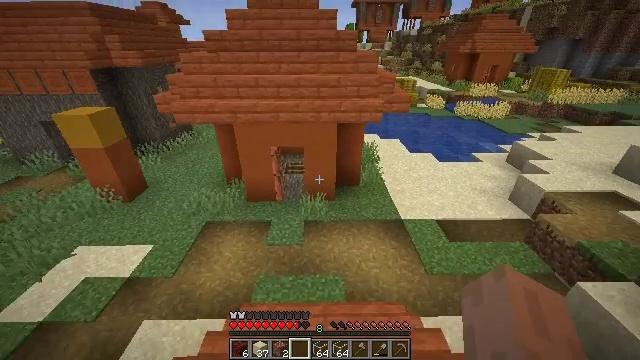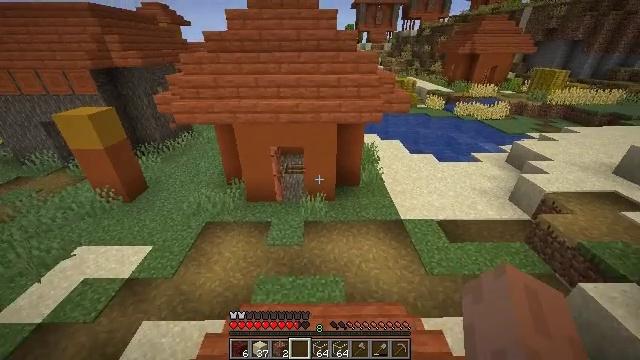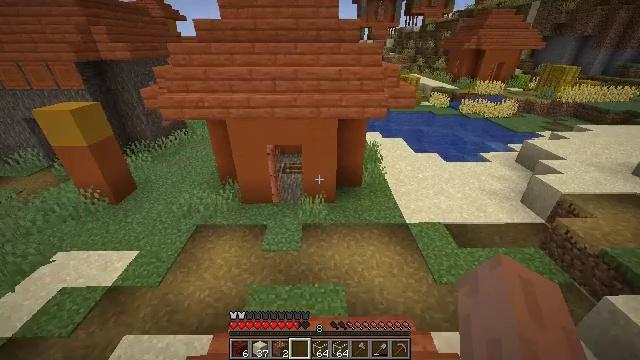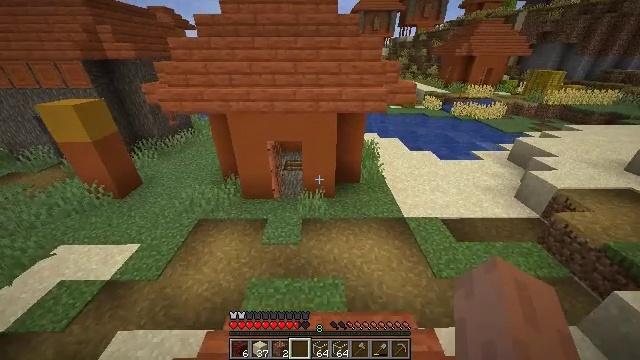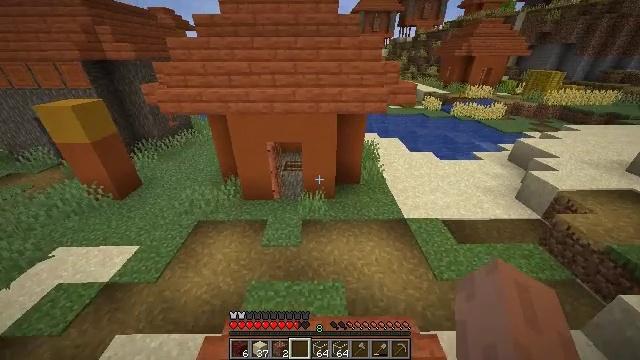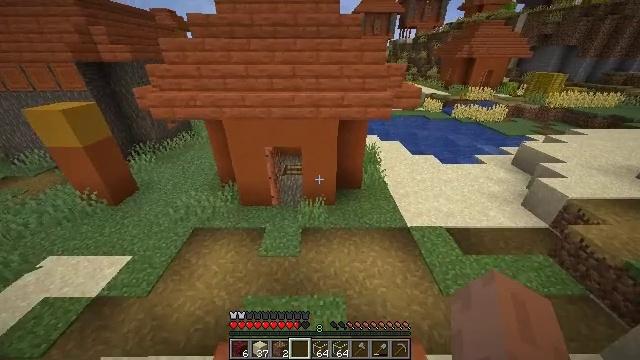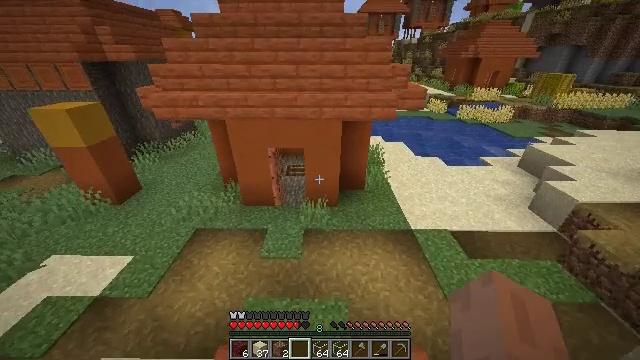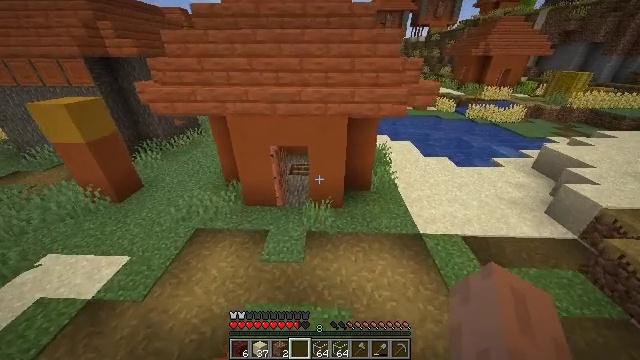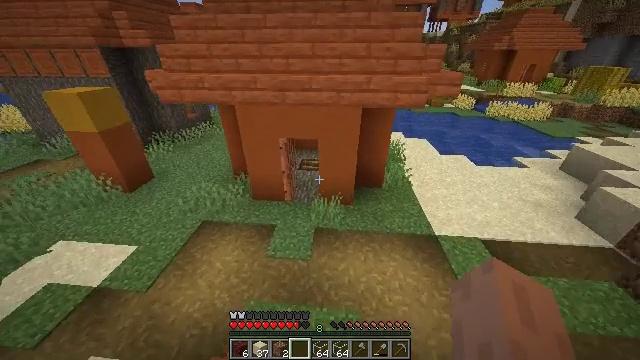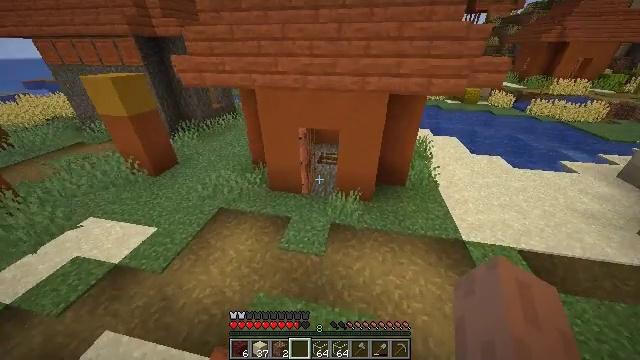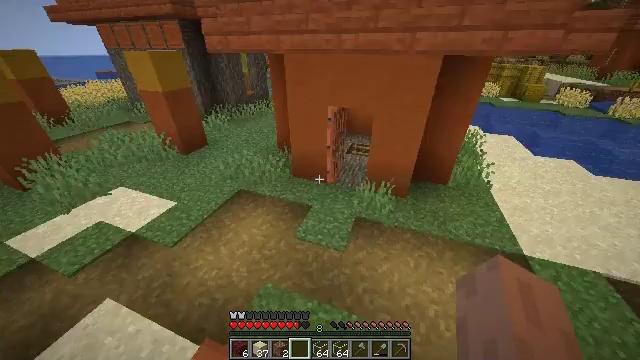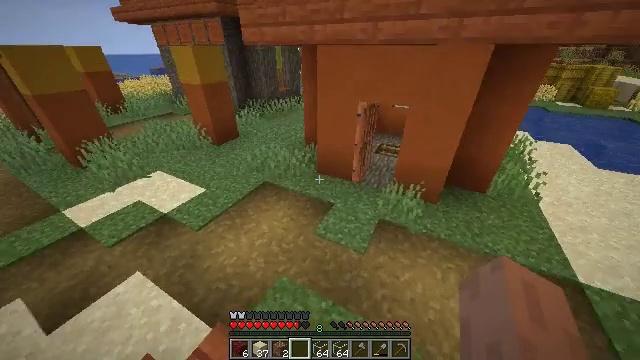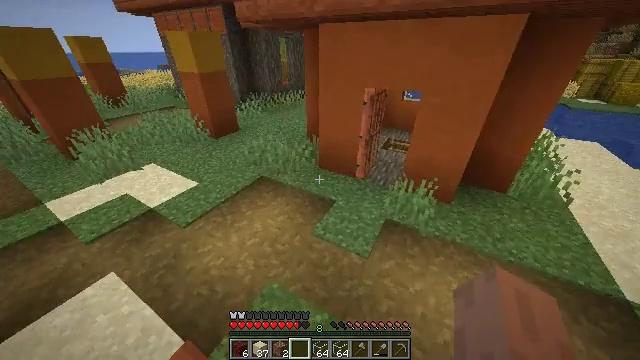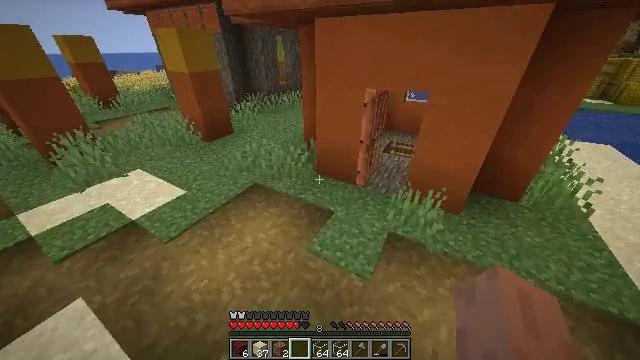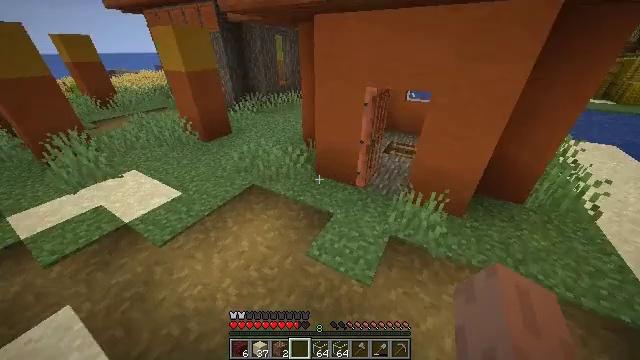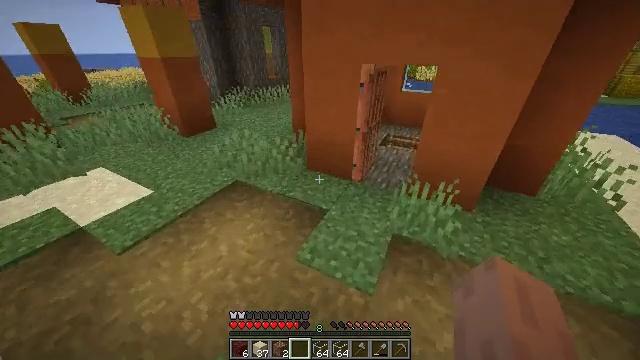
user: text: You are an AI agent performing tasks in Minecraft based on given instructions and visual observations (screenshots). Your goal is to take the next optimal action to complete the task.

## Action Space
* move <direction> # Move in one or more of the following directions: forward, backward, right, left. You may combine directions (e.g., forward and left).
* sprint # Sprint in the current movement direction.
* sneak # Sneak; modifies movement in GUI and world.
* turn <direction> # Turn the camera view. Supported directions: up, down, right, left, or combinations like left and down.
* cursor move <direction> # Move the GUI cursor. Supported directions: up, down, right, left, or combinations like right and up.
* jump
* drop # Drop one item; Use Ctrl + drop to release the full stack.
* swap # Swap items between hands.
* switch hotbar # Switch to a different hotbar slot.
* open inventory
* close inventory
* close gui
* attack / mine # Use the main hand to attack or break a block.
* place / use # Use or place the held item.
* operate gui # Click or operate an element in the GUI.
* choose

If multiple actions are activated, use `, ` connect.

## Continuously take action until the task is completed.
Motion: motion action
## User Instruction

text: Mine the hopper to collect it.
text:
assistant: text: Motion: move forward, sprint
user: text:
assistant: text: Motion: move forward, sprint
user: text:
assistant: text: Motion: move forward, sprint
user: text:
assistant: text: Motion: move forward
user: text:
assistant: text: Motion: move forward
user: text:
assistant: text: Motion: move forward
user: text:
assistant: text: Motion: move forward, turn left
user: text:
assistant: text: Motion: move forward, turn left
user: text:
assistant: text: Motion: move forward, turn left
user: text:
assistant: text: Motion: move forward, turn left
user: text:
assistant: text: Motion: move forward, sprint, turn left
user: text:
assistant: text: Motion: move forward, sprint, turn left
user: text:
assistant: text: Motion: move forward, sprint
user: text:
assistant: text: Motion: move forward, sprint
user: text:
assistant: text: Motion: move forward, turn right
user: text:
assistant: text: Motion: move forward, turn right
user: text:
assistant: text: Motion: move forward, sprint, turn right
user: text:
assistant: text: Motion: move forward, sprint, turn right
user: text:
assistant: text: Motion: move forward, sprint
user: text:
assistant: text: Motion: move forward, sprint
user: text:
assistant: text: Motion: move forward
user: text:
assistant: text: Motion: move forward
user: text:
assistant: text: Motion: move forward, sprint, turn left
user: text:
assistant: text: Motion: move forward, sprint
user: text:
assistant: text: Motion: move forward, sprint
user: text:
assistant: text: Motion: move forward, sprint
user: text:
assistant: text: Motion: move forward
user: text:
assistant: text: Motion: move forward, turn right and down
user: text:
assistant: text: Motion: move forward, sprint, turn right and down
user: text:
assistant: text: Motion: move forward, sprint, turn right and down